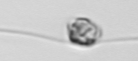
Label: Chaetoceros_danicus